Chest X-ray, AP view. Patient: 48 years old, sex M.
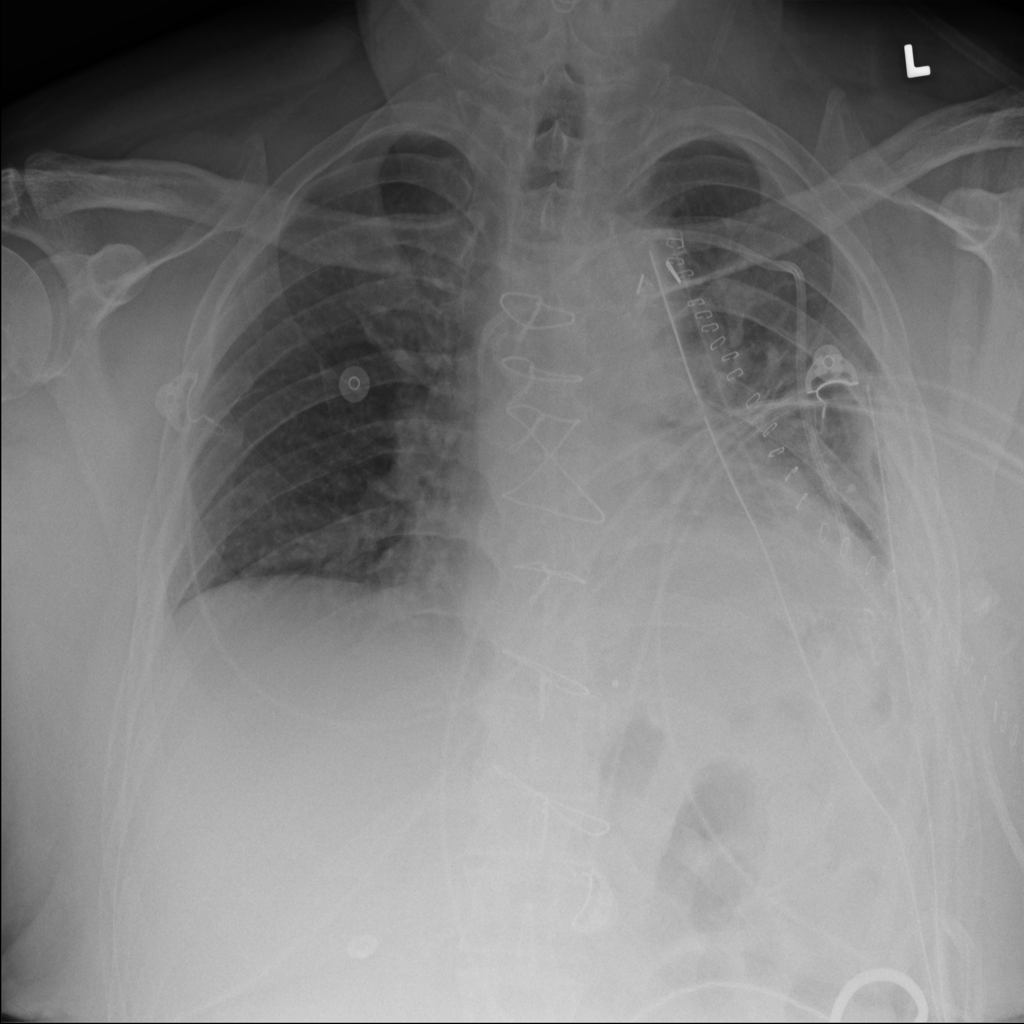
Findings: Atelectasis, Infiltration